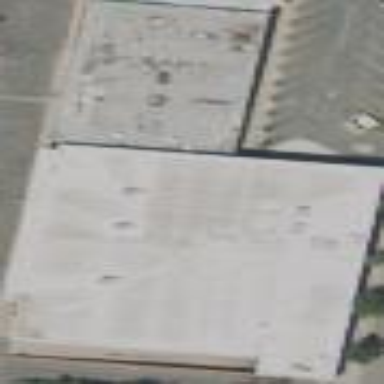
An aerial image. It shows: Commercial building.